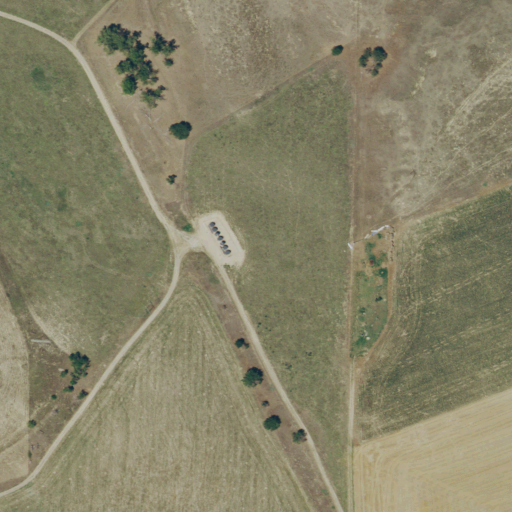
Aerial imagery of valley in Nebraska named Blackwater Canyon containing grassland and cultivated crops